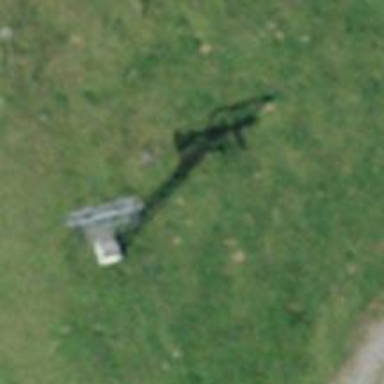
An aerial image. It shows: Pylon for aerialway.